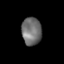
Tissue: skin
Cell type: Epithelial cells
Senescence score: 0.6945
Nuclear area (px): 544
Mean DAPI intensity: 110.279